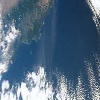
Label: water